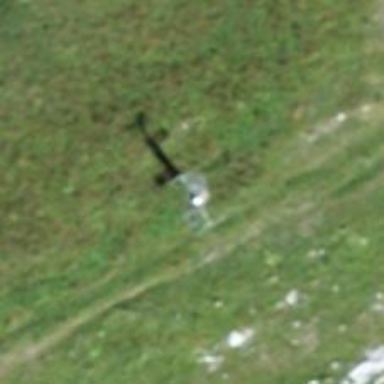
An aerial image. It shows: Pylon used for aerialway.